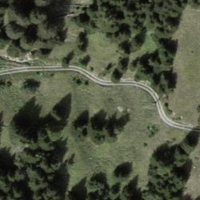
EUNIS habitat code: 26
Species observed at this site:
Olethreutes arcuella
Pieris napi